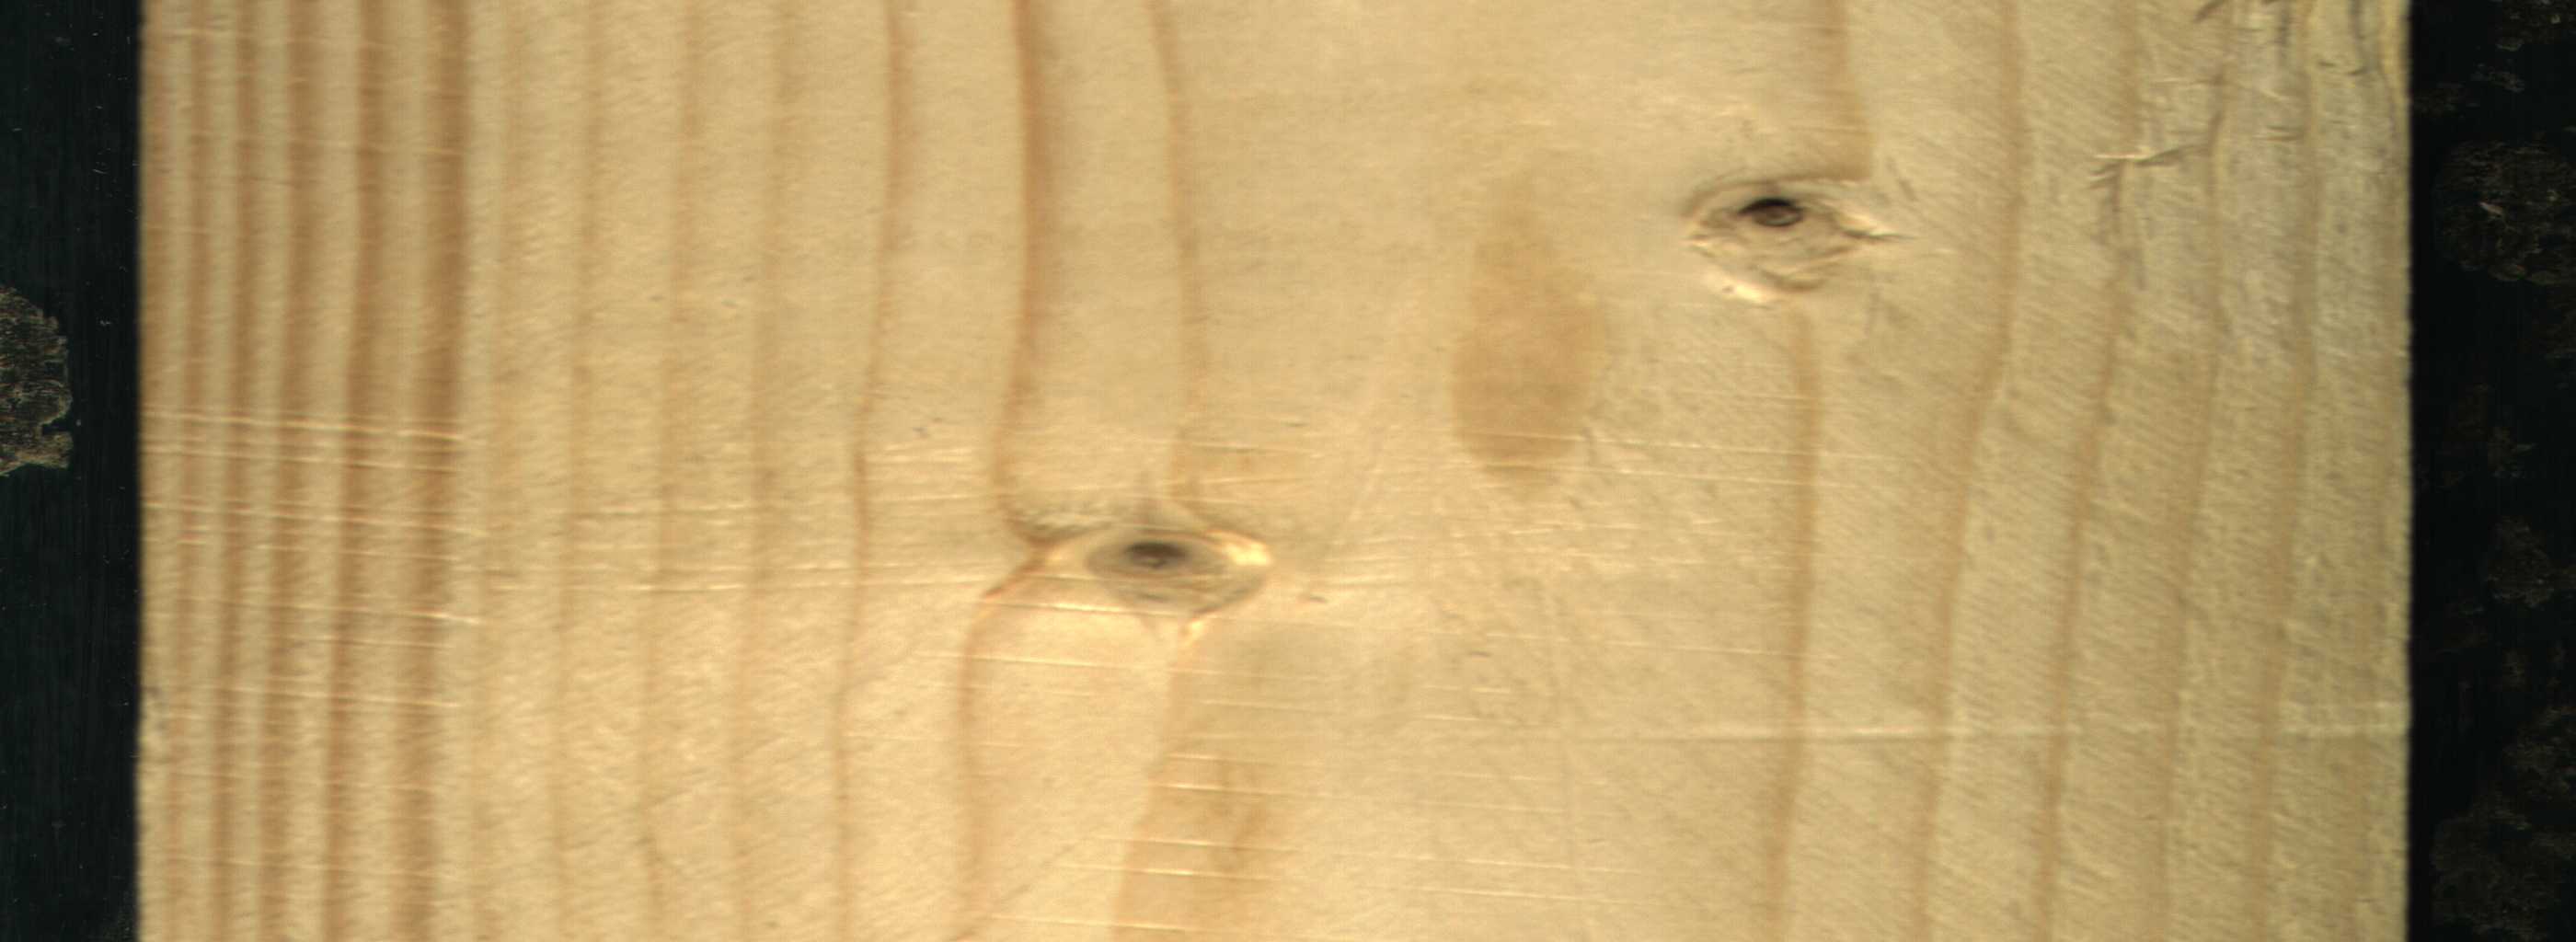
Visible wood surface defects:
Live_Knot
Live_Knot